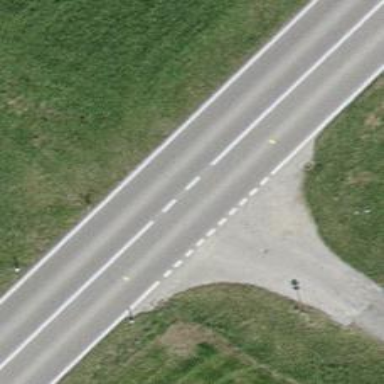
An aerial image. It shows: Secondary road with asphalt surface.